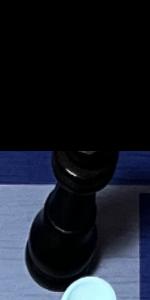
Label: King_Black